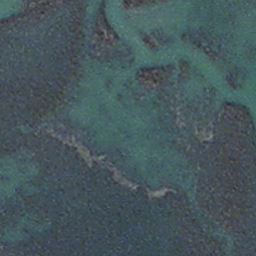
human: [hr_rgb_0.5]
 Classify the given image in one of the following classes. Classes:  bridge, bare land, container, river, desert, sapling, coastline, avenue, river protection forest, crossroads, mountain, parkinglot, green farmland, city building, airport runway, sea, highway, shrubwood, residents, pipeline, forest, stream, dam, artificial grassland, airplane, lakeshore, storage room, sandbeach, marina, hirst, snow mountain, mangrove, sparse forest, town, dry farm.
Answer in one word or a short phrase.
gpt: stream